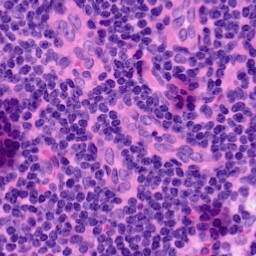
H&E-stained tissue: LymphNode